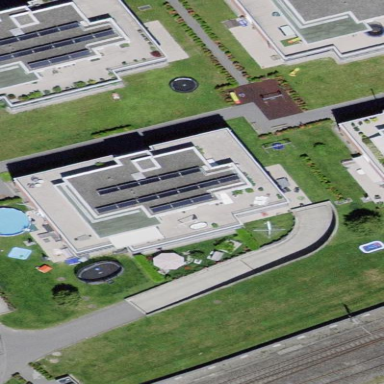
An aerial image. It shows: Residential building.